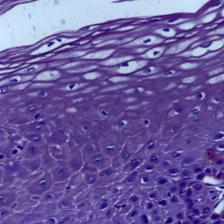
Diagnosis: Normal